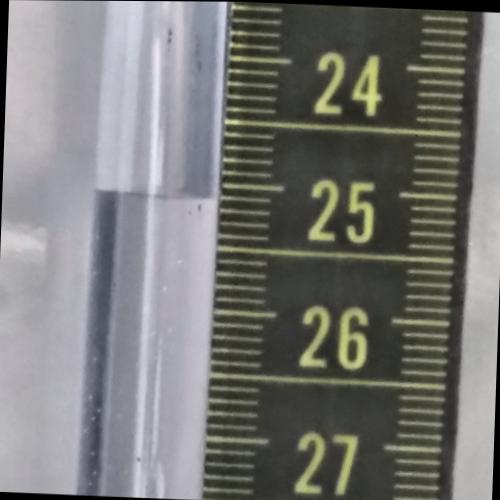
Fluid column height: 25.1 cm